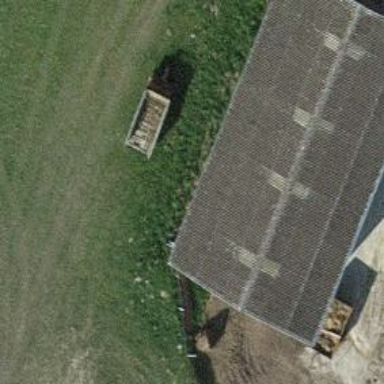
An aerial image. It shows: Farm auxiliary building.